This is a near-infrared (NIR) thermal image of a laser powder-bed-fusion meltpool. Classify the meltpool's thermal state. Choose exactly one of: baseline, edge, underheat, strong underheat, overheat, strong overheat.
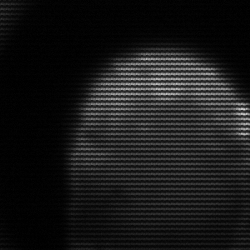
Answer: edge